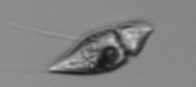
Label: Amphidinium